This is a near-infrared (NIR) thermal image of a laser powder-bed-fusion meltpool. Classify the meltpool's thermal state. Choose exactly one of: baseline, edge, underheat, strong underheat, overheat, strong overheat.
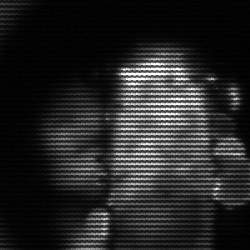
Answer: strong underheat